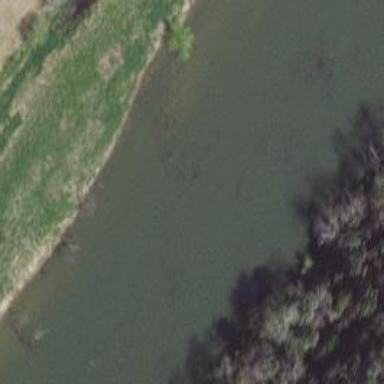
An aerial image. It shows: Beautiful river scene.